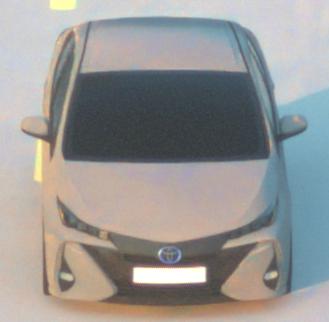
Make: Toyota
Model: Prius 1.8 Plug-In Hybrid
Detailed model: Prius (XW5) Plug-In
Model produced from: 2019/07
Model produced until: 2020/07
Doors: 5
Color: gray
Road condition: dry road
Daytime: sunrise or sunset
Contrast: medium contrast